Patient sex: F
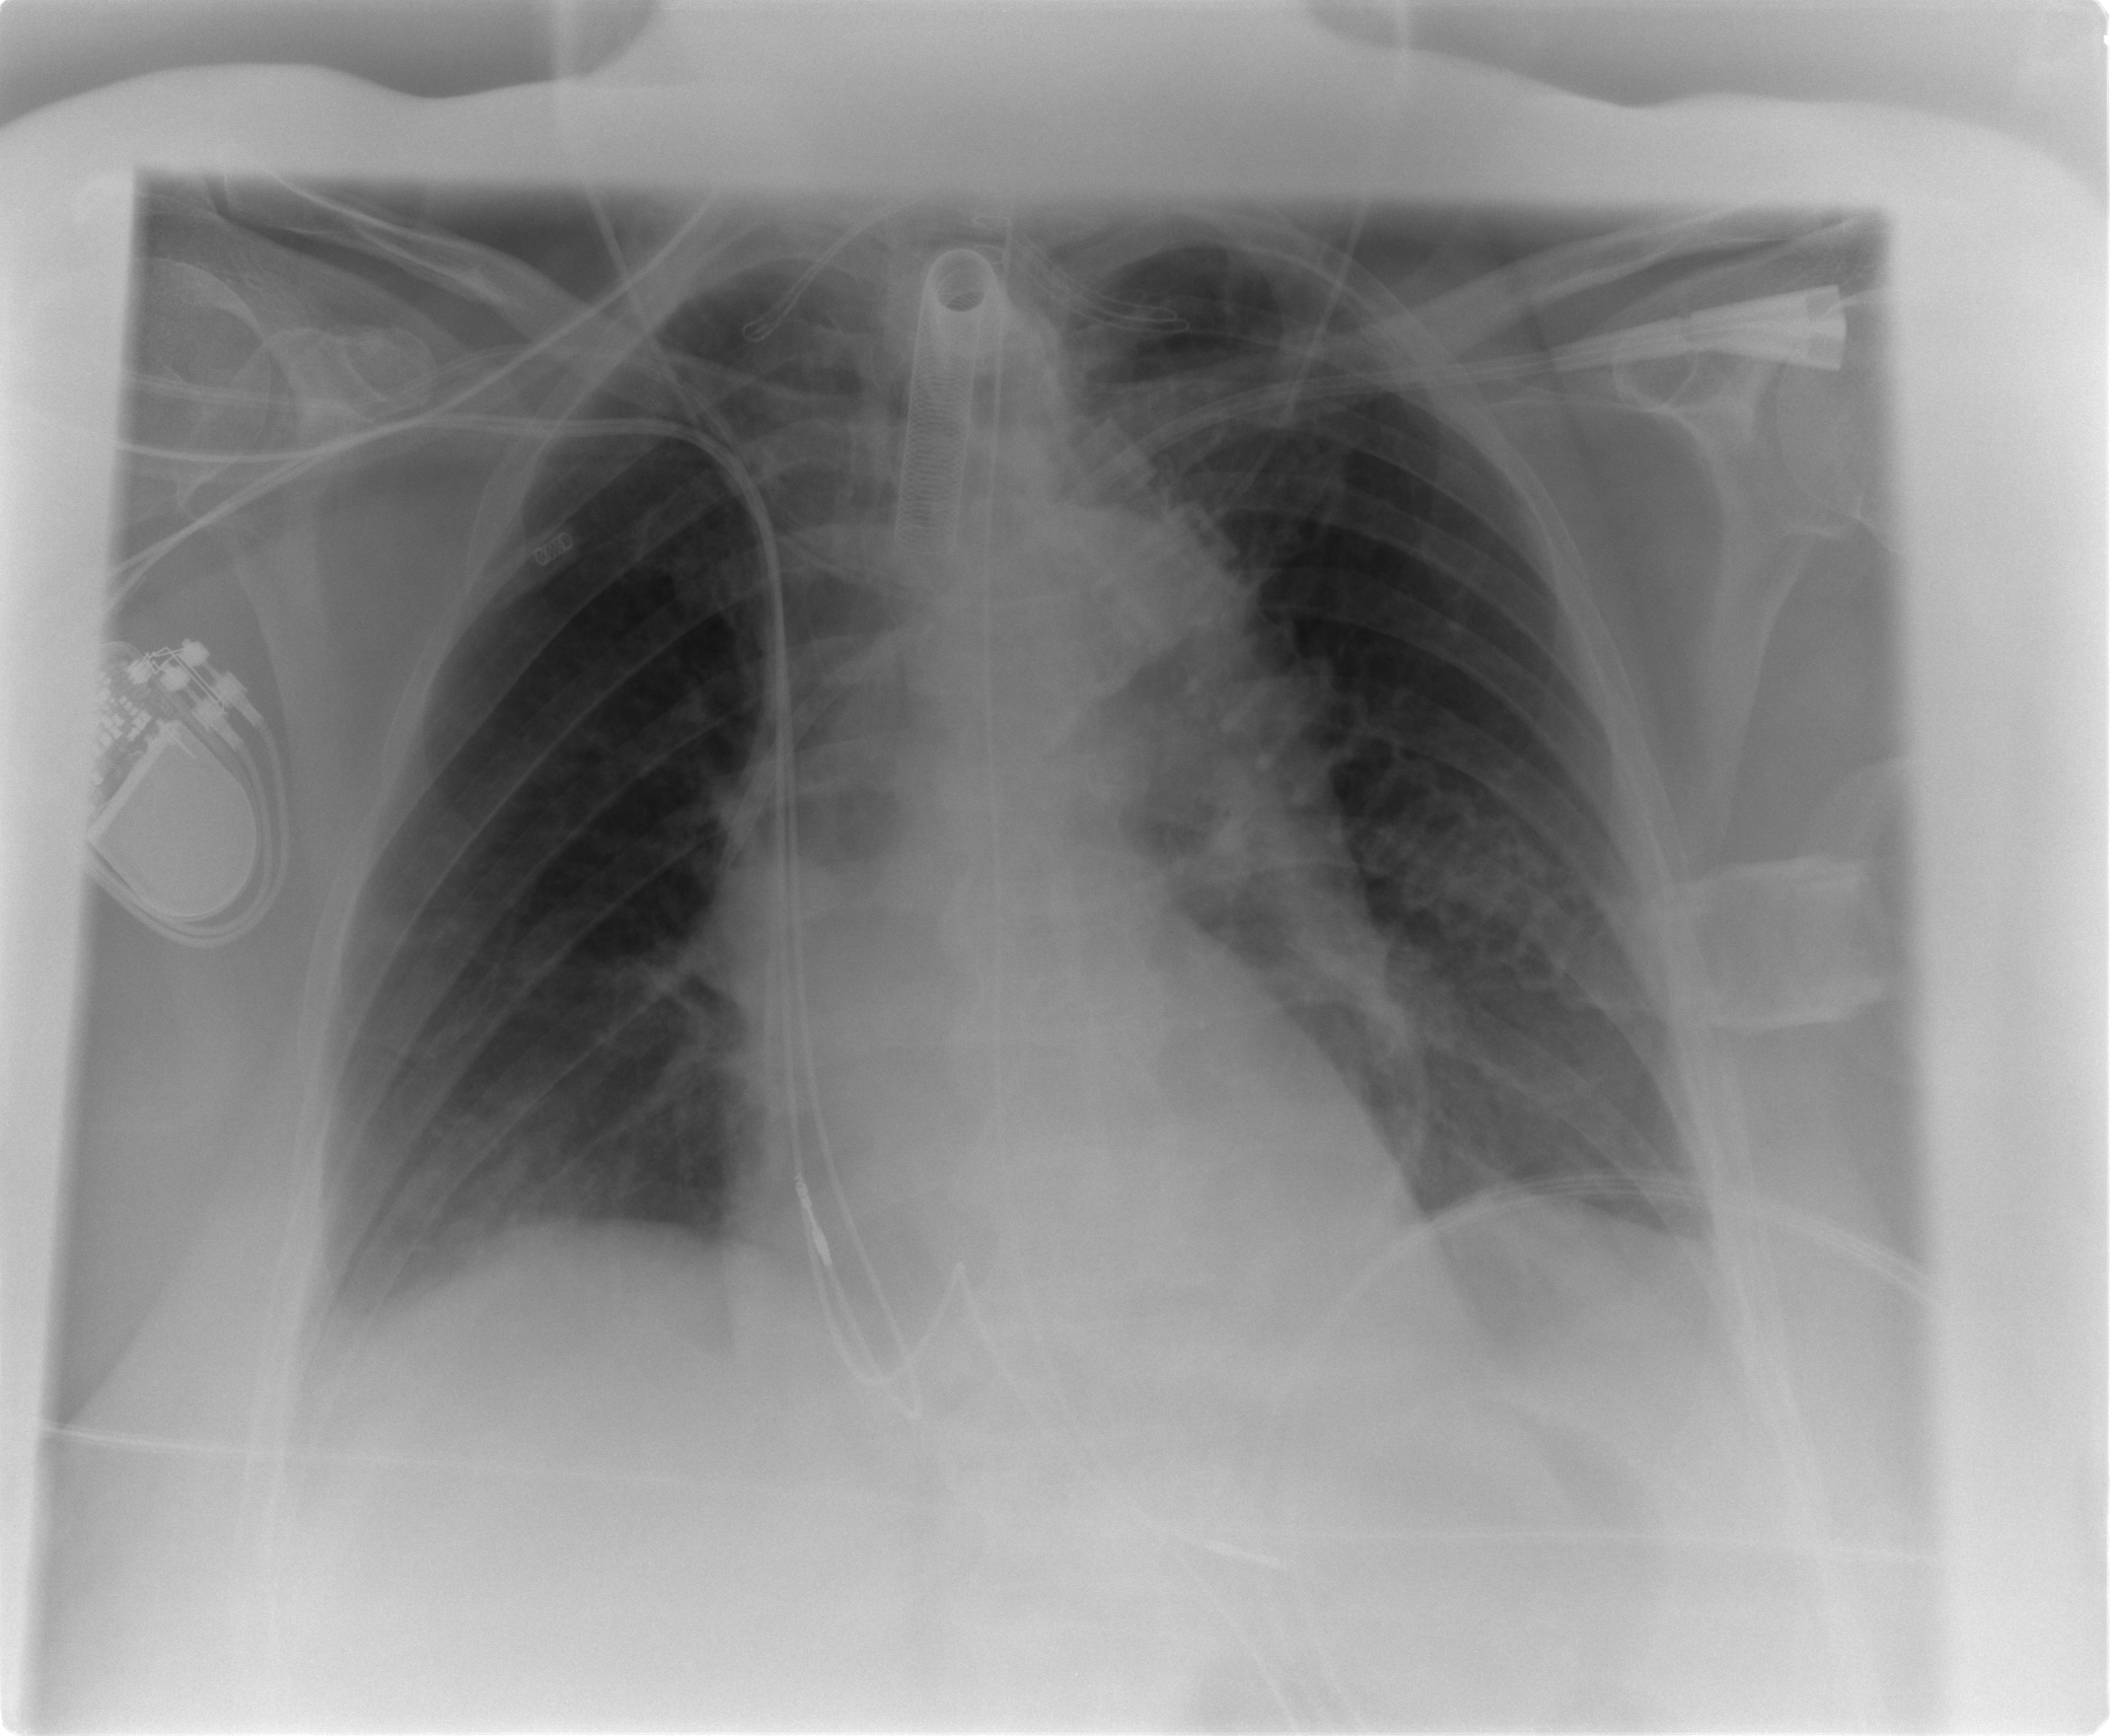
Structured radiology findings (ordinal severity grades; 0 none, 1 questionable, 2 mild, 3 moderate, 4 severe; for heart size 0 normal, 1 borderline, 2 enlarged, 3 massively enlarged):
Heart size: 0
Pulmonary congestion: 0
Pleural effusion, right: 1
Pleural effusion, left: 0
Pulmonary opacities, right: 0
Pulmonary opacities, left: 0
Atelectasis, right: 2
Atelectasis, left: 2